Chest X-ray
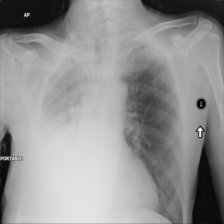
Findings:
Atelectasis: negative
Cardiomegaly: negative
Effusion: negative
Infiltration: negative
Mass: negative
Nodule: negative
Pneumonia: negative
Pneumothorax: negative
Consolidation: positive
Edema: negative
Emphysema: negative
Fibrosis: negative
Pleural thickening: negative
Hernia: negative